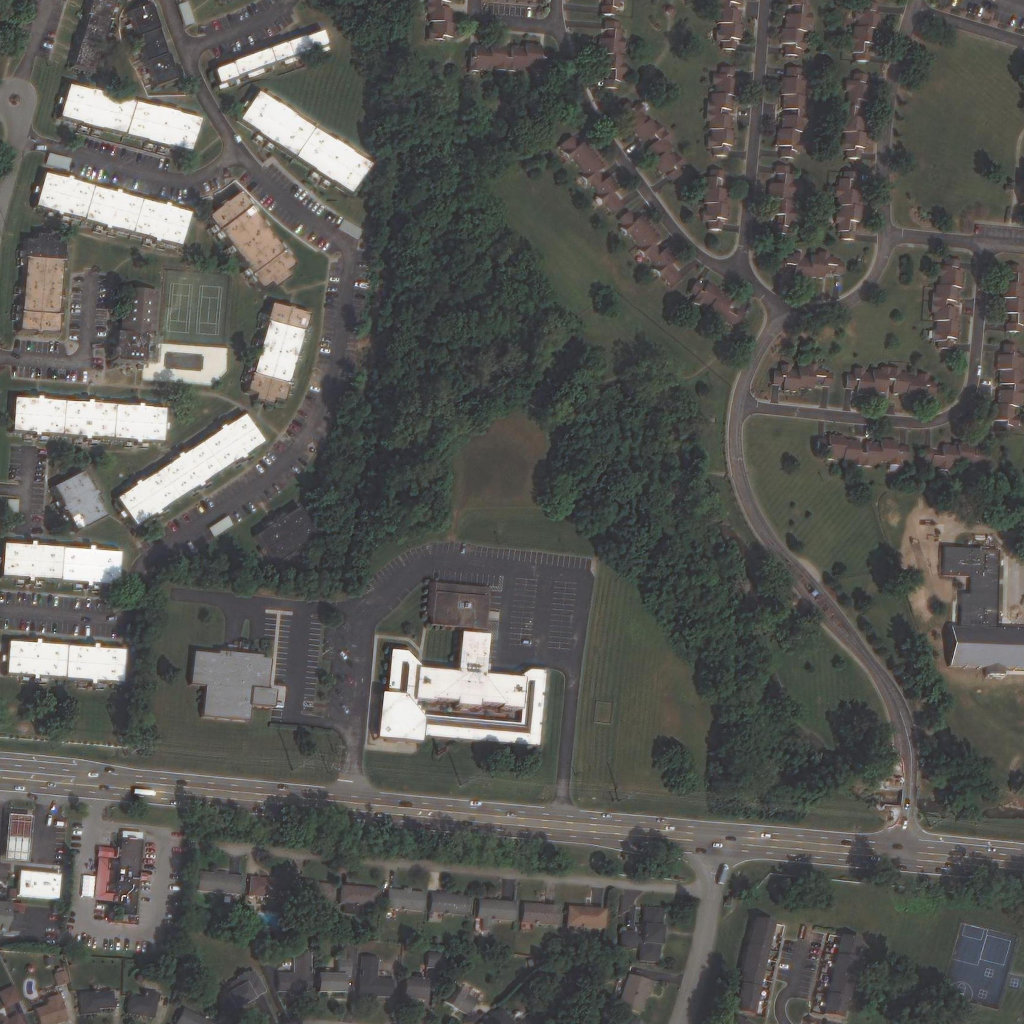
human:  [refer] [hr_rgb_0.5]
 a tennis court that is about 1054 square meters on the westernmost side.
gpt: <box>[[15, 26, 22, 33, 0]]</box>